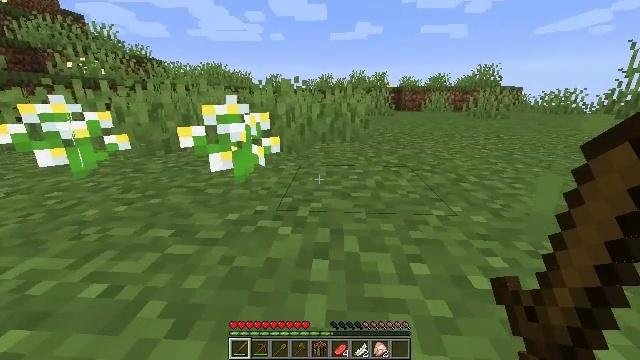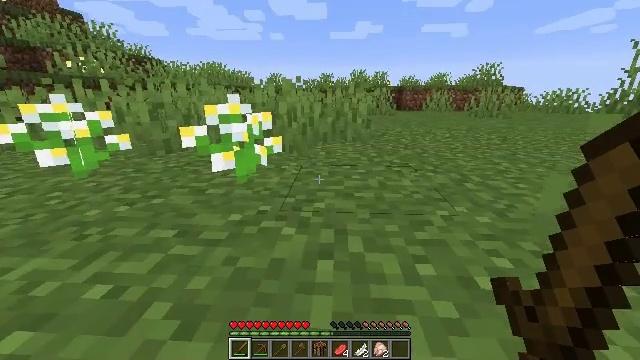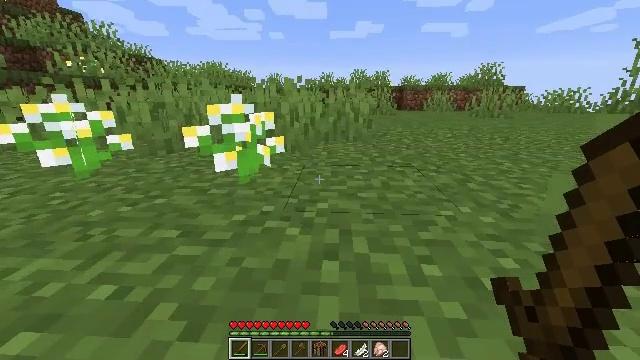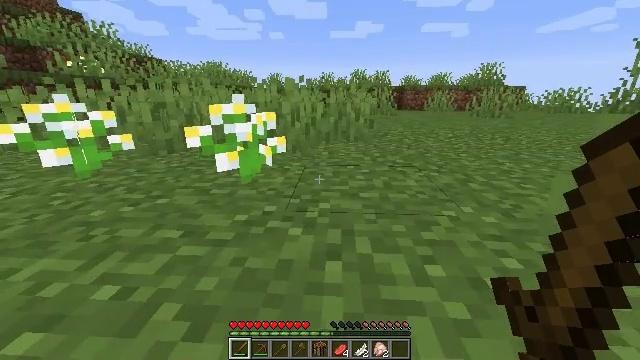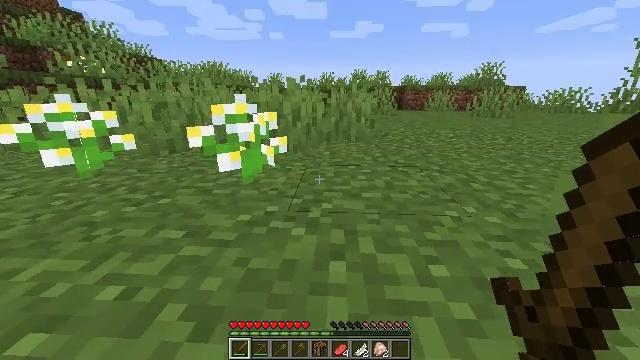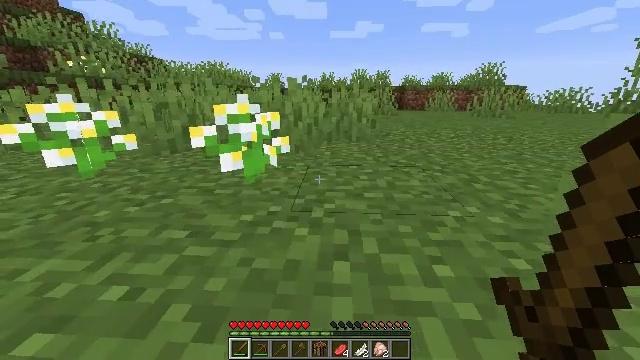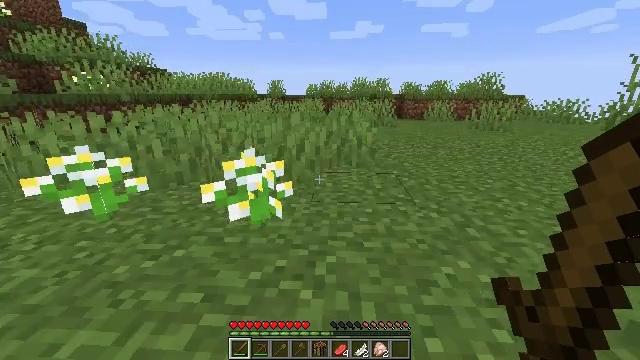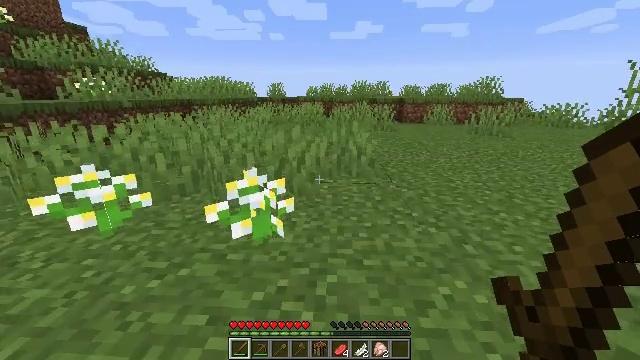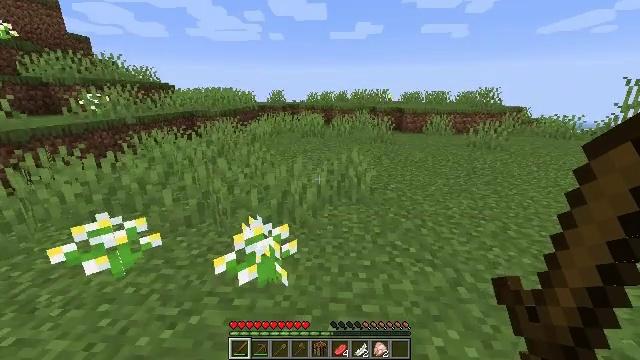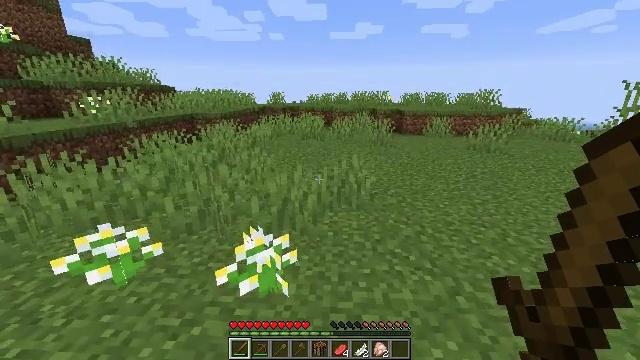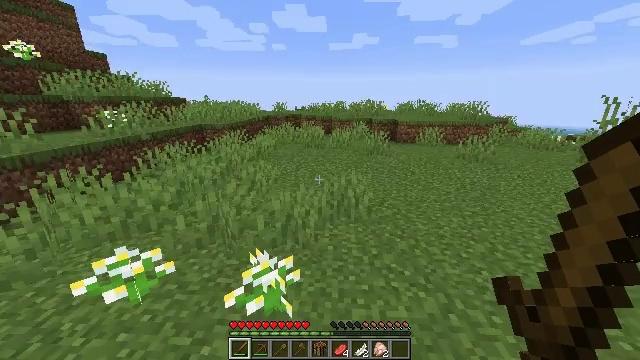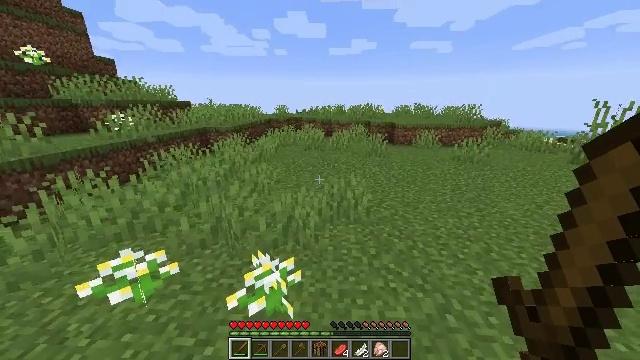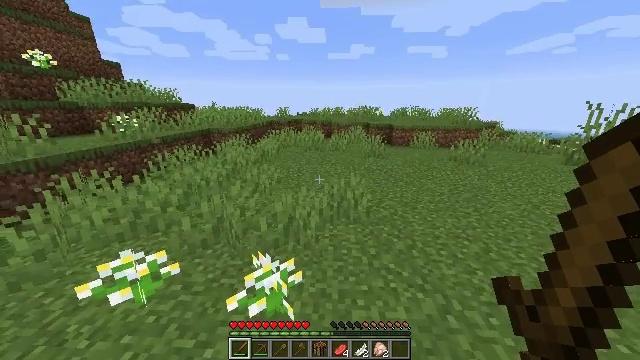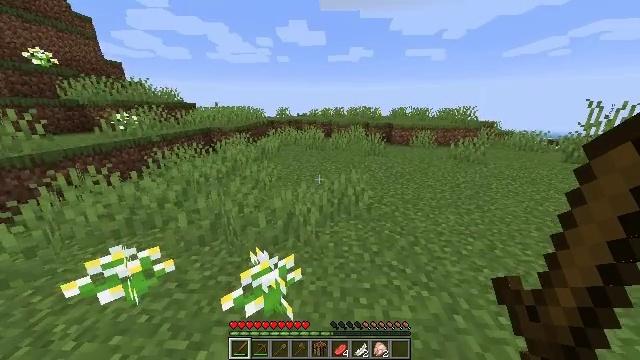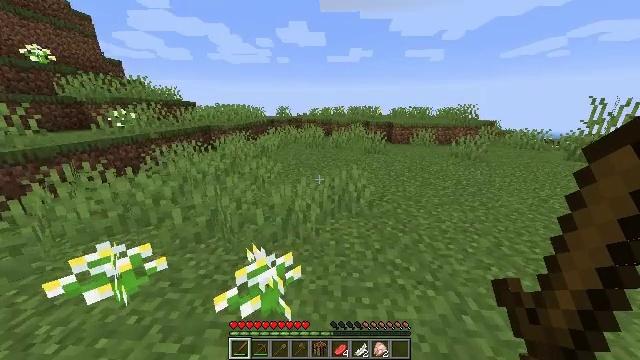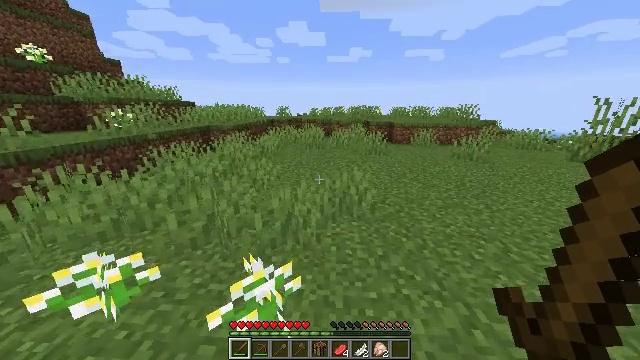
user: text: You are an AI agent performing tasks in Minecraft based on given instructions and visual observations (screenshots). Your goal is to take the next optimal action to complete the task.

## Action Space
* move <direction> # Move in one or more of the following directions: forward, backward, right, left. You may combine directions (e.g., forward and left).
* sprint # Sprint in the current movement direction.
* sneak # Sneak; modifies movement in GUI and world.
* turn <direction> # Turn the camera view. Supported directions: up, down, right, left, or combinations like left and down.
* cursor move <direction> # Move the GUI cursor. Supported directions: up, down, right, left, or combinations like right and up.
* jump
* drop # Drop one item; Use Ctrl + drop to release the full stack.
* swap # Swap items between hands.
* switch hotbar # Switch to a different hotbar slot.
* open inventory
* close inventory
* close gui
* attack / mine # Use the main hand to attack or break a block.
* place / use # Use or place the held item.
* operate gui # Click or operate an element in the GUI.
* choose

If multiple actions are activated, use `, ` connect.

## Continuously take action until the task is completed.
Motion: motion action
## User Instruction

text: Gather grass block for landscaping.
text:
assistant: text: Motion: move forward, sprint
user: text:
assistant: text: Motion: move forward, sprint
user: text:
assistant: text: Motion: move forward, sprint
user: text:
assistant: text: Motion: move forward, sprint
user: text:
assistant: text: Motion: move forward, sprint
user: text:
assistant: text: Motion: move forward, sprint, jump
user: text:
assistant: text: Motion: move forward, sprint, jump
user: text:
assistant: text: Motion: move forward, sprint, jump
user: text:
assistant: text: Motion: move forward, sprint, jump
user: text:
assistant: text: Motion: move forward, sprint, jump
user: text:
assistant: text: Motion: move forward, sprint, jump
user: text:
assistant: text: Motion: move forward, sprint, jump
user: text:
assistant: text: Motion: move forward, sprint
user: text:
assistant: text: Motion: move forward, sprint
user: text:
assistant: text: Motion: move forward, sprint
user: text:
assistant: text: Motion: move forward, sprint
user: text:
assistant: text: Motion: move forward, sprint
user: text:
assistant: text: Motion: move forward, sprint
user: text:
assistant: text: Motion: move forward, sprint
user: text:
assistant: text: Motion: move forward, sprint
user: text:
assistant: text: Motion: move forward, sprint
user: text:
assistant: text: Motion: move forward, sprint
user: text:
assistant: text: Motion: move forward, sprint, turn right
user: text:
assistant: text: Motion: move forward, sprint, turn right and down
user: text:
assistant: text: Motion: move forward, sprint, turn right and down
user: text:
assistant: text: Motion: move forward, sprint
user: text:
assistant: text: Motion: move forward, sprint
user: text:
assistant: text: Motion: move forward, sprint
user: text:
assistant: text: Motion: move forward, sprint, turn right
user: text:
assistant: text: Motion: move forward, sprint, turn right